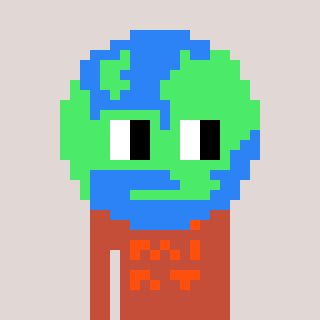
a pixel art character with square light green glasses, a earth-shaped head and a rust-colored body on a warm background